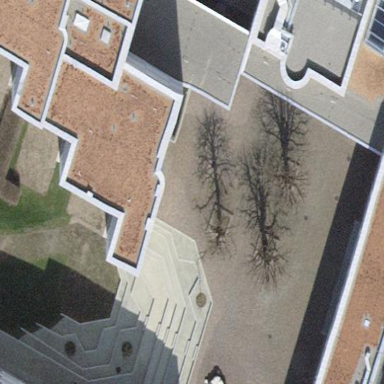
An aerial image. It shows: View of roof of building.